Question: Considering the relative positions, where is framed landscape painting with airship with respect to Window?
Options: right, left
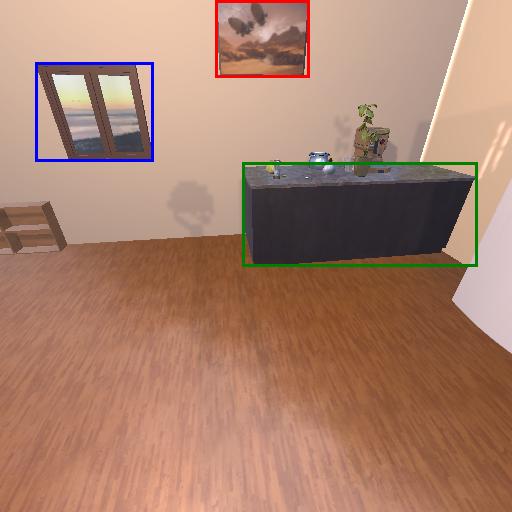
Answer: right